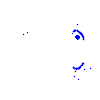
Particle: kaon